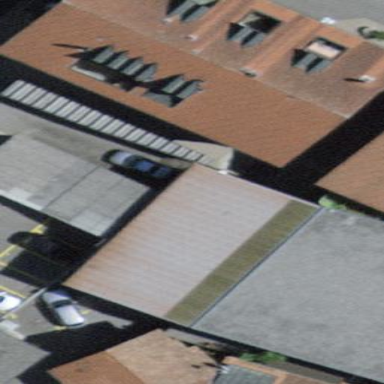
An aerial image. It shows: Garage.